Question: I have multiple PDFs in the form of MemoryStreams and I need to merge the MemoryStreams so that they are one long PDF and send them to the browser.
I have created the following function using iText7 which takes a list of MemoryStreams which are assumed to be PDF's and the output is a MemoryStream of the concatenated PDFs
'''
public static MemoryStream PdfCat(List<MemoryStream> pdfs)
{
ByteArrayOutputStream baos = new ByteArrayOutputStream();
using(PdfDocument applicationPdf = new PdfDocument(new PdfWriter(baos)))
{
PdfMerger merger = new PdfMerger(applicationPdf);
// add every document to the empty pdf
foreach (MemoryStream pdfMemStream in pdfs)
{
using (PdfDocument pdf = new PdfDocument(new PdfReader(pdfMemStream)))
{
merger.Merge(pdf, 1, pdf.GetNumberOfPages());
}
}
baos.Position = 0;
merger.Close();
}
return new MemoryStream(baos.ToArray());
}
'''
I am trying to send the PDF to the browser in a controller using the following:
'''
MemoryStream application = FileUtils.PdfCat(applicationPdfs);
return new FileStreamResult(application, "application/pdf");
'''
Where 'applicationPdfs' is a 'List<MemoryStream>'.
The button in my HTML looks like this:
'''
<a href="~/Report/Index/@Model.id" target="_blank">View all attachments</a>
'''
The issue is that when I click the "View all attachments" button, I get the following error in the browser:

I was able to save the PDF locally and view it that way, so the PDF is being merged properly. Does anyone know what the error means and how I can fix it?
:
It seems that this only works when I use FireFox as my browser. For some reason the error only occurs with IE and Chrome.
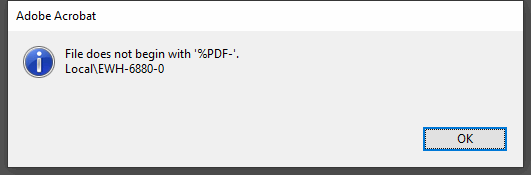
Answer: Remove the line
'''
baos.Position = 0;
'''
or at least move it after the 'using(PdfDocument...) {...}' block.
When closing the merger or the underlying document there still some data are written to the output stream, and by changing the stream position before closing, you make those data overwrite the start of the output (where the '%PDF-...' header is) instead of being appended at the end.